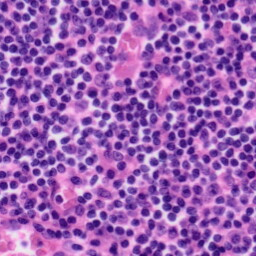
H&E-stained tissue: Tonsil